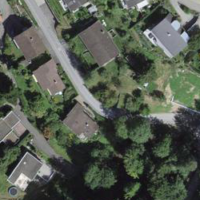
EUNIS habitat code: 55
Species observed at this site:
Carex sylvatica